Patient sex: M
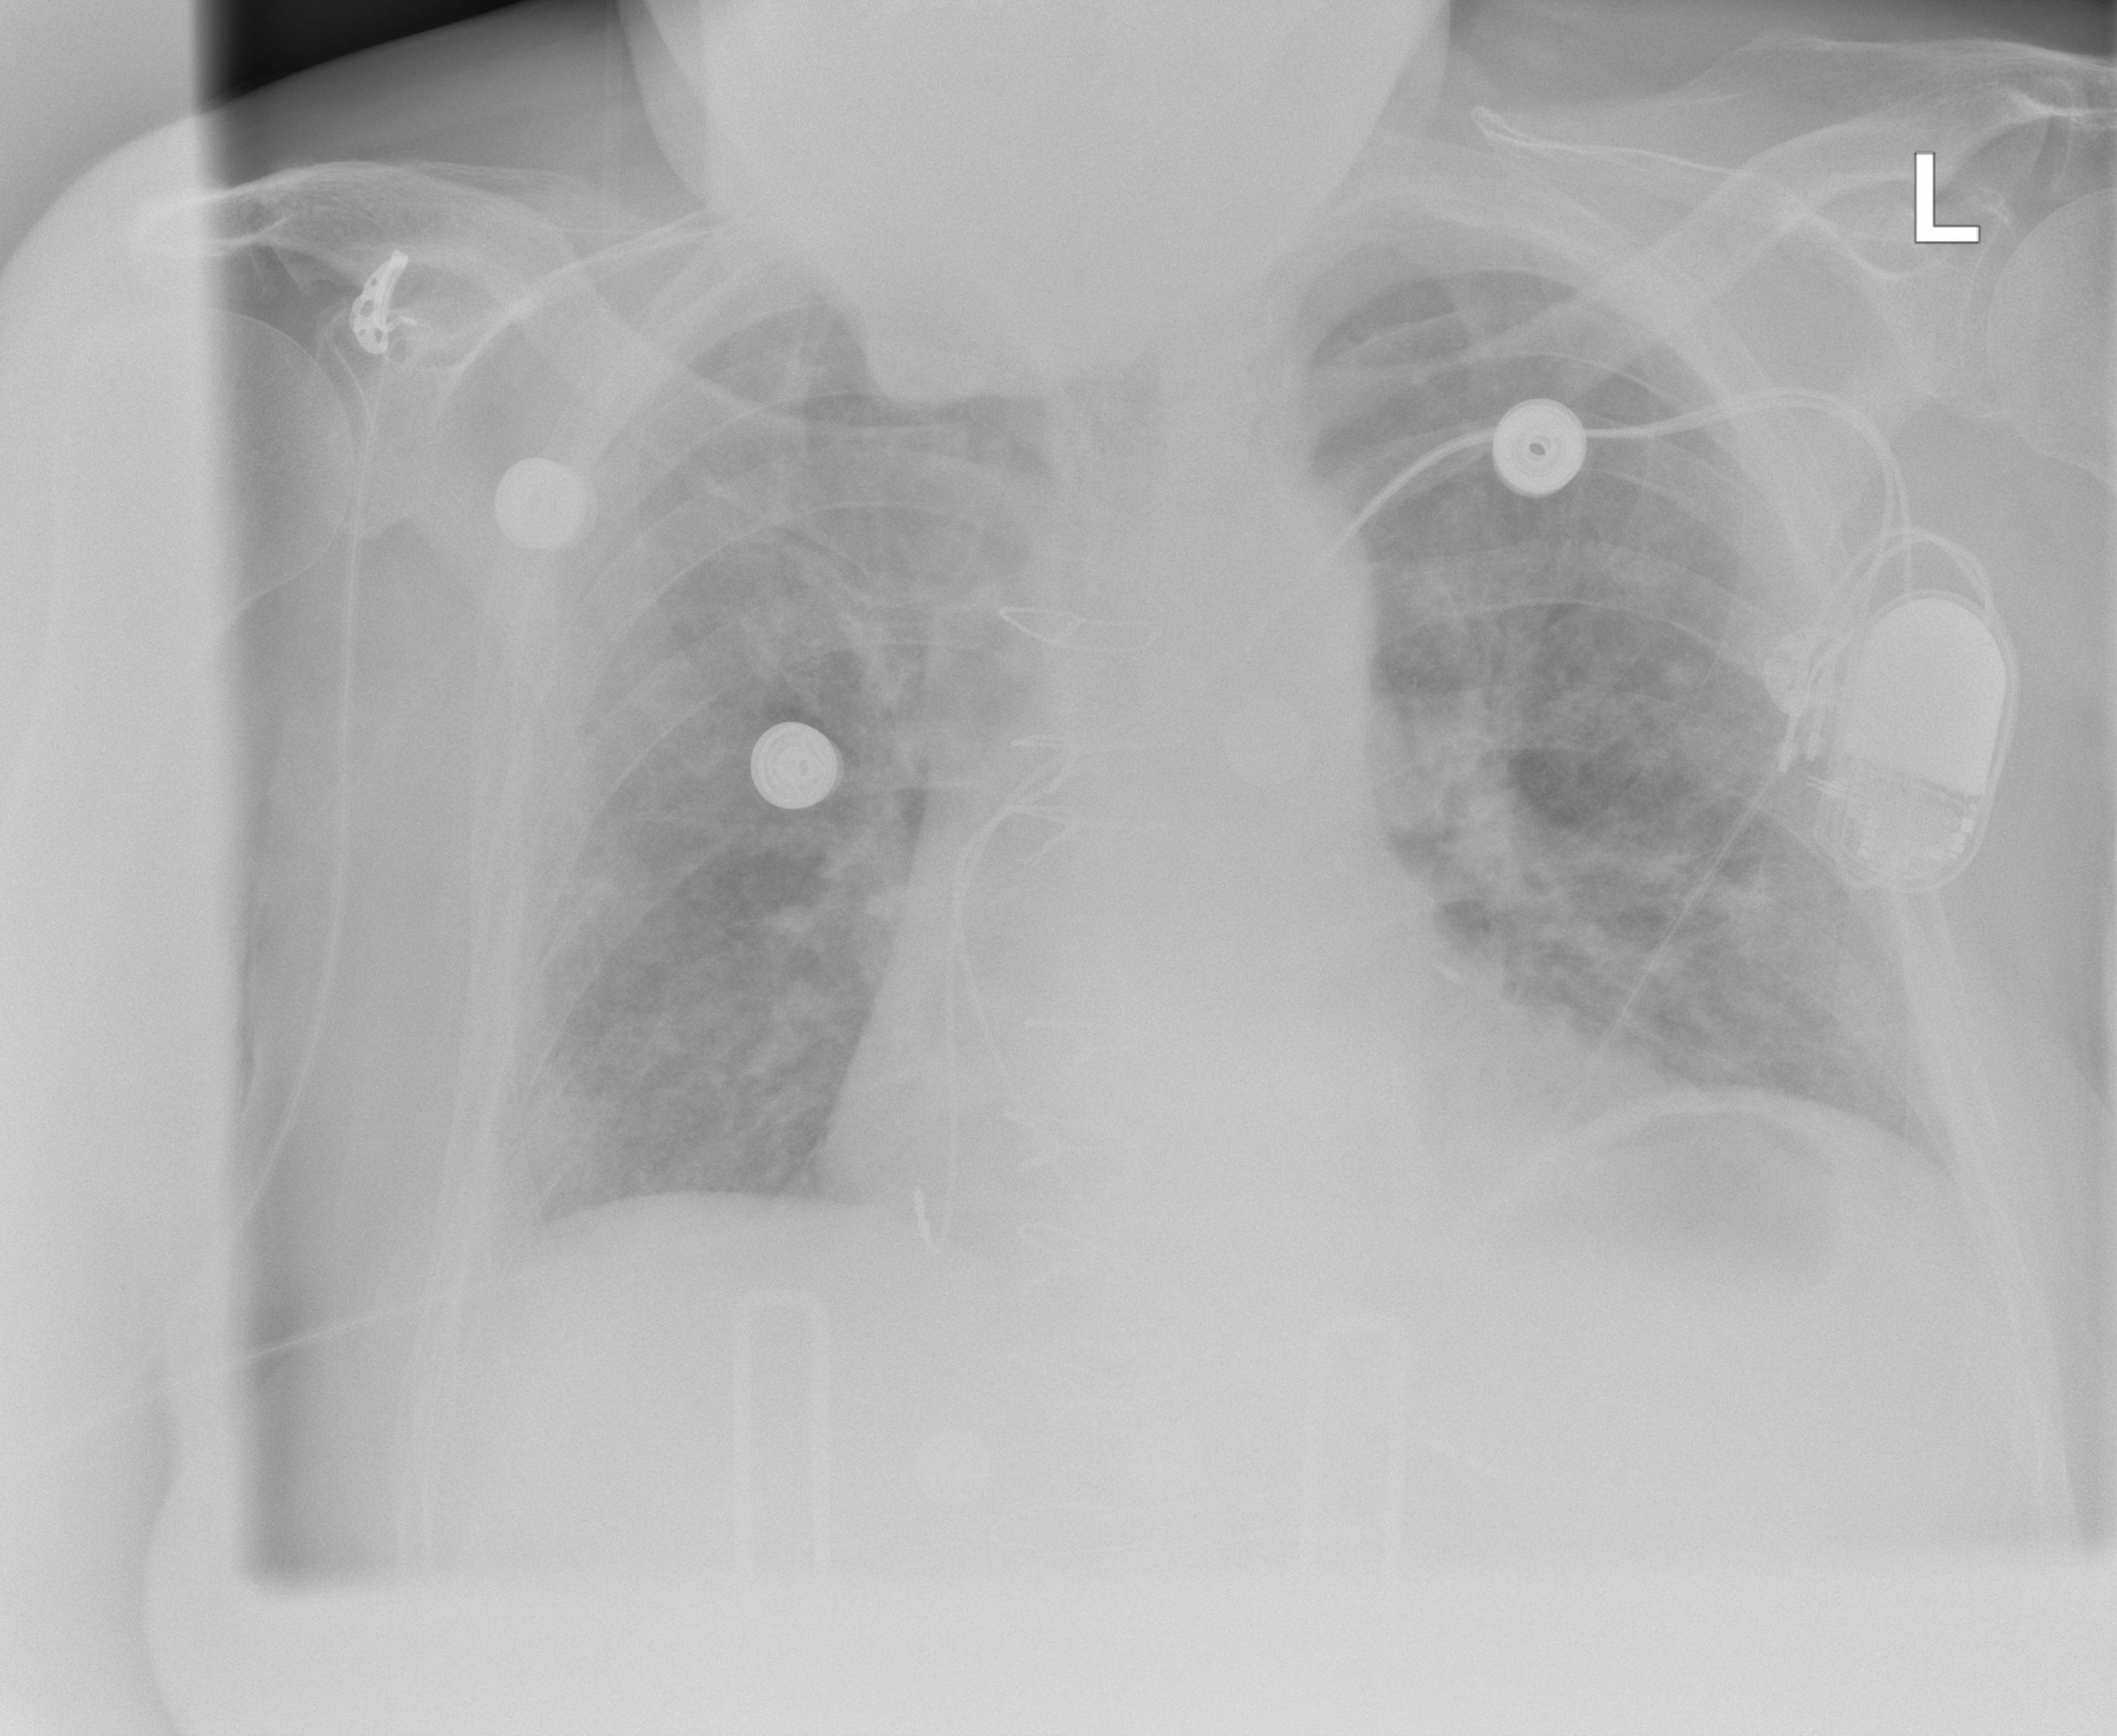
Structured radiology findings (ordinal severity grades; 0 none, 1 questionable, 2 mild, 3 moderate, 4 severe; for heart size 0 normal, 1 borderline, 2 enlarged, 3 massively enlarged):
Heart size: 2
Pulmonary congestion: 2
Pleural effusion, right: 1
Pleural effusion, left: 0
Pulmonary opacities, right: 2
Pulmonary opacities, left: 2
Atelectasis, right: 2
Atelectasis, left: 2